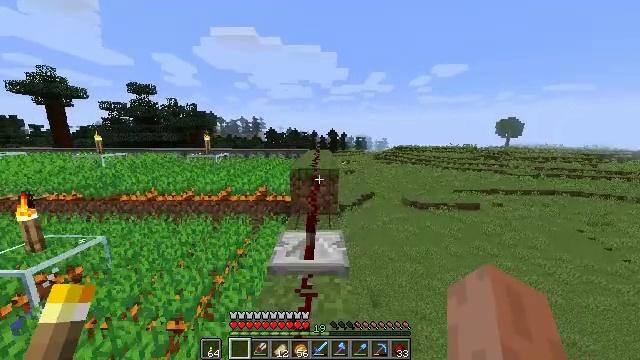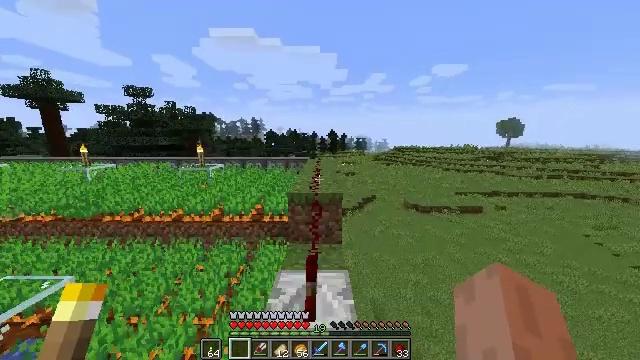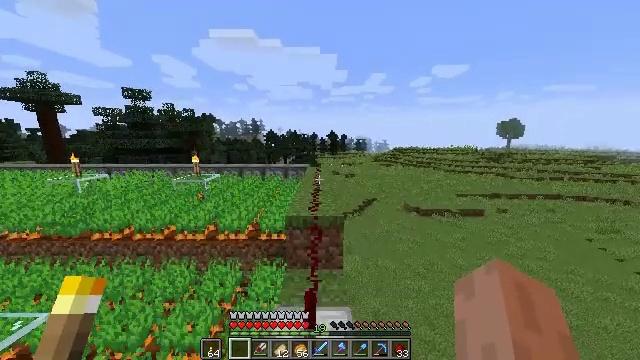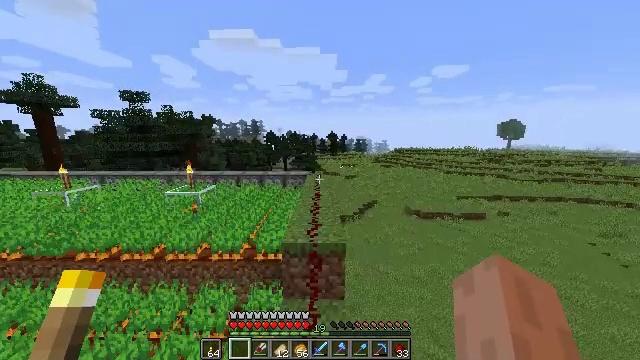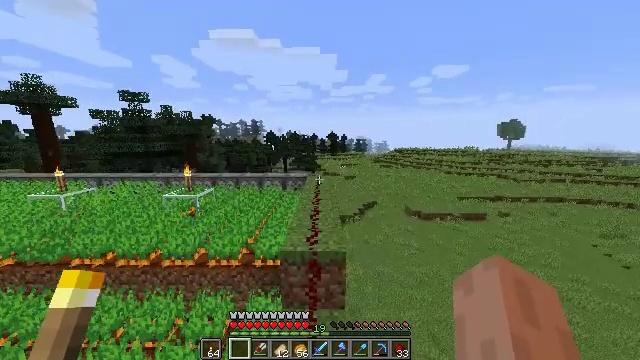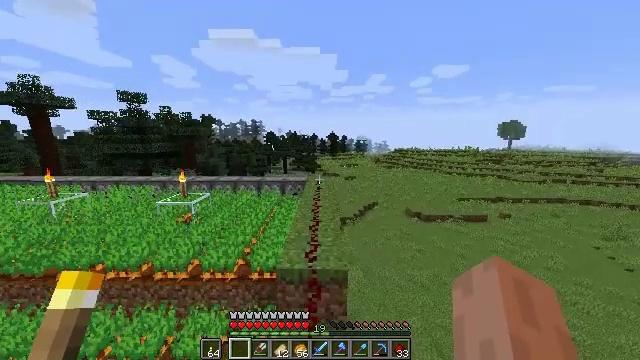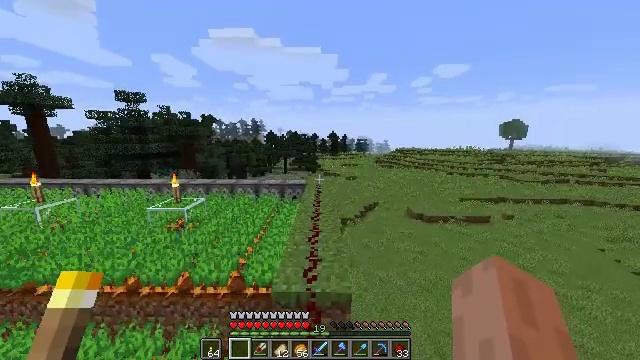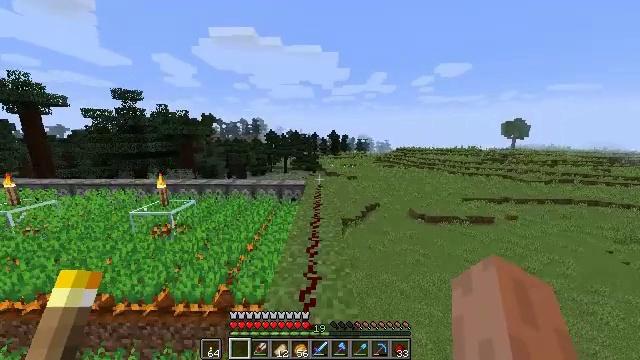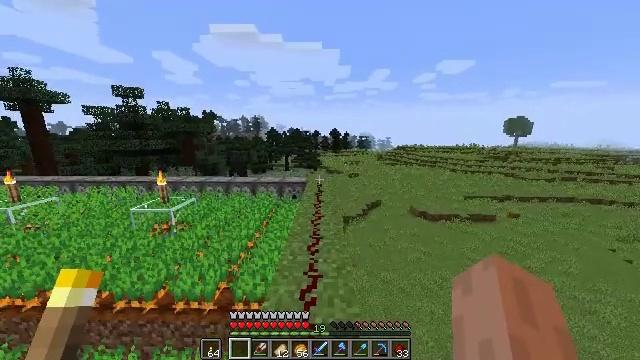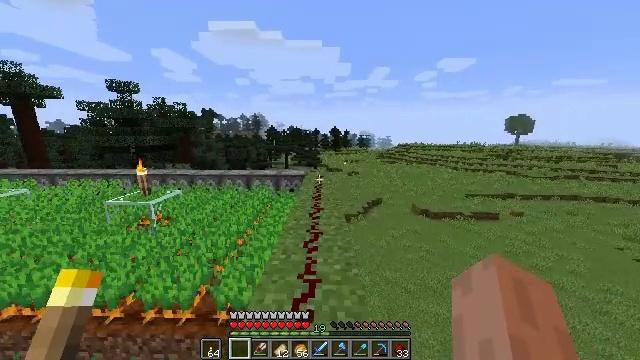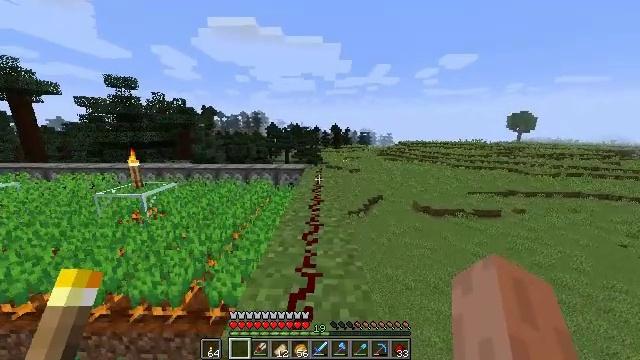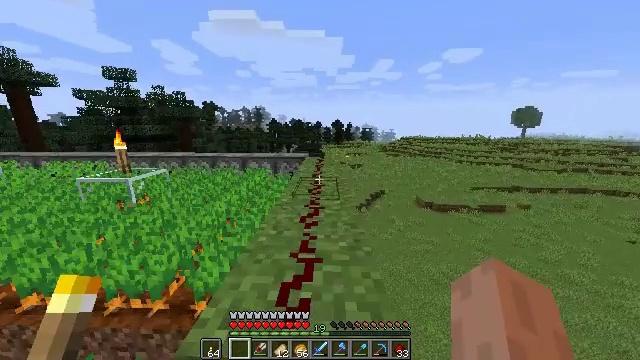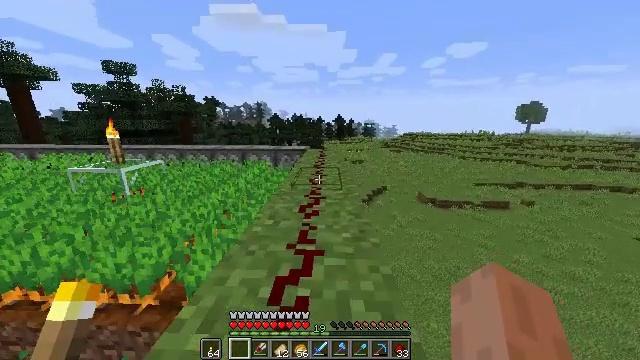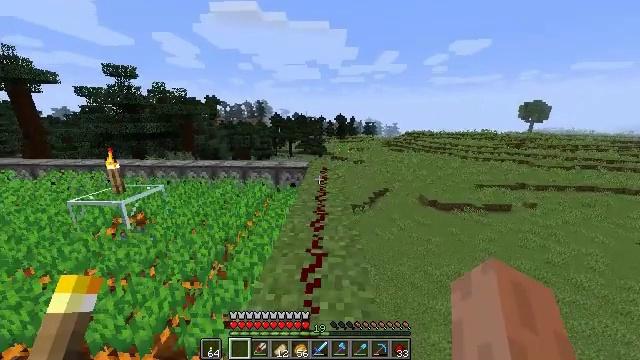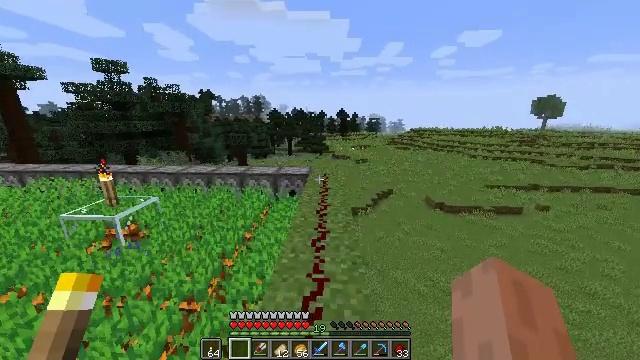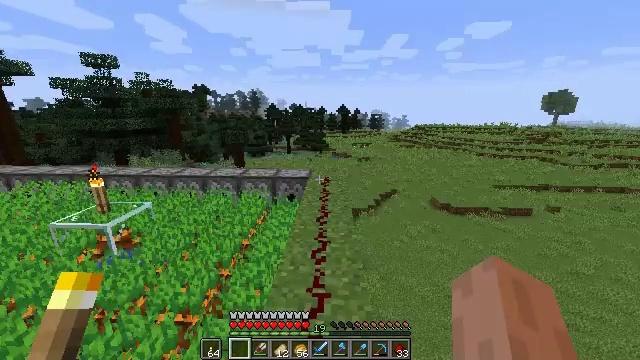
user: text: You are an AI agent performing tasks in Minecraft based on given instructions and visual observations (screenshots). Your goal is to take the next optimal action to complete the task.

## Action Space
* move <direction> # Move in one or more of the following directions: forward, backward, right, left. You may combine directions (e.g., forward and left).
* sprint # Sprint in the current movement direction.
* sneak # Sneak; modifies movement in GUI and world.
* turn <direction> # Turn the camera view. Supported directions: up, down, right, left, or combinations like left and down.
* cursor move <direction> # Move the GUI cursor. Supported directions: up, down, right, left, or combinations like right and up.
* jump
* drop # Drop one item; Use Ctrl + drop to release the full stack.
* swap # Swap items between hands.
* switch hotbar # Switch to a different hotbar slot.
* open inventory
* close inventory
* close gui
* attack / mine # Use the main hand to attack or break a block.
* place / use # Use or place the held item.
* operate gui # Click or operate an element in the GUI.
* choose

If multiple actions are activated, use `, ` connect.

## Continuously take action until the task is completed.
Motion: motion action
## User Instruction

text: Break the redstone repeater.
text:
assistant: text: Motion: move forward, sprint, jump
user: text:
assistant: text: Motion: move forward, sprint, jump
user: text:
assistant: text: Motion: move forward, sprint, jump
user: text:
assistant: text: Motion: move forward, sprint, jump
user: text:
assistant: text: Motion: move forward, jump
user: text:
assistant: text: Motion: move forward, jump
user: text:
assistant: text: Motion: move forward, jump
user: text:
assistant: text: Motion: move forward, jump
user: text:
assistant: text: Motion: move forward, jump
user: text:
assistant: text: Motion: move forward, jump
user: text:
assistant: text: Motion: move forward, jump
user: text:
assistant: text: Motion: move forward, sprint, jump
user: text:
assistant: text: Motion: move forward, sprint, jump
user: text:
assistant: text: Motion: move forward, sprint, jump
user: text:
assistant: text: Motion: move forward, jump
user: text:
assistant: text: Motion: move forward, jump
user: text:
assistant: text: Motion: move forward, jump
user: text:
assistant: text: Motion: move forward, jump
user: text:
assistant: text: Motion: move forward, jump
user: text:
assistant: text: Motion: move forward, sprint, jump
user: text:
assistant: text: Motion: move forward, sprint, jump
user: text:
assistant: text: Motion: move forward, sprint, jump
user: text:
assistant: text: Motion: move forward, sprint, jump
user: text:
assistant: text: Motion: move forward, sprint, jump
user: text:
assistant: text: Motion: move forward, jump
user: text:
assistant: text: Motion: move forward, jump
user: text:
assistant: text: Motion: move forward
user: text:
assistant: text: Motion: move forward
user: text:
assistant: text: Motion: move forward, turn left and down
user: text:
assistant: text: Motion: move forward, turn left and down